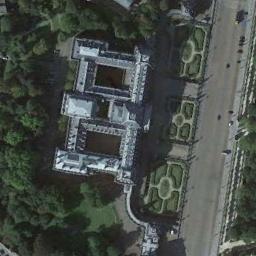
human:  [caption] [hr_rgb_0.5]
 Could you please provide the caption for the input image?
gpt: Many trees are beside the palace .

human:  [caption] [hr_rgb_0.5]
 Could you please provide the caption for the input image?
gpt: The white palace is surrounded by a grove of trees and a park .

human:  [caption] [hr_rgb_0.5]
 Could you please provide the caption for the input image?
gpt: The palace is on the open place surrounded by trees .

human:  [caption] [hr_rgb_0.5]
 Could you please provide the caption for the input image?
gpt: The palace is rectangular on the outside and round inside .

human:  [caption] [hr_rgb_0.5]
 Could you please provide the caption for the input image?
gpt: There are some green trees around the palace .